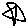
Label: star